Question: This a continued question from this post:
<URL> I have now tried to simplify this question as much as possible.
Here goes:
Using this code I am trying to add style to randomly loaded items depending in what order they are loaded.
'''
<script>
$(document).ready(function(){
var divs = $("div.item").get().sort(function(){
return Math.round(Math.random())-0.5;
}).slice(0,6)
$(divs).each(function( index ) {
if(index==1 || index==3)
$(this).css("margin-left", "0%");
else
$(this).css("margin-left", "2%"); //or whatever left value you need
});
$(divs).show();
});
</script>
'''
I need the '.item' bars to line up as in this picture

So far this only ocurs by chance every so many times you refresh the browser.
I think if you try it yourself you'll see what the problem
Here is the whole shebang for a quick copy/paste
'''
<html>
<head>
<script src="http://code.jquery.com/jquery-1.8.2.js"></script>
<style>
.container {width:750px; background-color:#CCC; height:200px; padding-top:70px; margin: 0 auto; margin-top:5%}
.item {display:none; text-align:center; width:32%; float:left}
</style>
<script>
$(document).ready(function(){
var divs = $("div.item").get().sort(function(){
return Math.round(Math.random())-0.5;
}).slice(0,6)
$(divs).each(function( index ) {
if(index==1 || index==3)
$(this).css("margin-left", "0%");
else
$(this).css("margin-left", "2%"); //or whatever left value you need
});
$(divs).show();
});
</script>
</head>
<body>
<div class="container">
<div class="item" style="background-color:#F00">1</div>
<div class="item" style="background-color:#9F0">2</div>
<div class="item" style="background-color:#FF0">3</div>
<div class="item" style="background-color:#939">4</div>
<div class="item" style="background-color:#3CF">5</div>
<div class="item" style="background-color:#CF3">6</div>
<div class="item" style="background-color:#6C9">7</div>
<div class="item" style="background-color:#999">8</div>
<div class="item" style="background-color:#90F">9</div>
<div class="item" style="background-color:#FF9">10</div>
<div class="item" style="background-color:#099">11</div>
<div class="item" style="background-color:#666">12</div>
</div>
</body>
</html>
'''
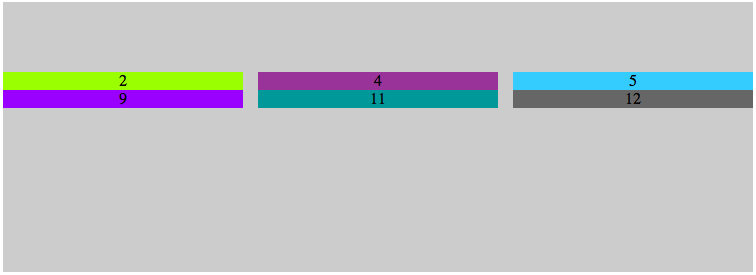
Answer: It is because the divs you are looping over won't always match the order of your divs in markup, which means you'll be applying the wrong margins. Try the code below:
'''
<html>
<head>
<script src="http://code.jquery.com/jquery-1.8.2.js"></script>
<style>
.container {width:750px; background-color:#CCC; height:200px; padding-top:70px; margin: 0 auto; margin-top:5%}
.item {display:none; text-align:center; width:32%; float:left}
</style>
<script>
$(document).ready(function(){
var $container = $('div.container'),
divs = $("div.item").get().sort(function(){
return Math.round(Math.random())-0.5;
}).slice(0,6),
<!-- Make a clone, leaving original pot untouched -->
$clonedDivs = $(divs).clone();
<!-- Clear container -->
$container.html('');
<!-- Append new divs to container -->
$clonedDivs.each(function( index ) {
$container.append(this);
if (index % 3 == 0) {
$(this).css("margin-left", "0%");
} else {
$(this).css("margin-left", "2%"); //or whatever left value you need
}
});
$clonedDivs.show();
});
</script>
</head>
<body>
<div class="pot">
<div class="item" style="background-color:#F00">1</div>
<div class="item" style="background-color:#9F0">2</div>
<div class="item" style="background-color:#FF0">3</div>
<div class="item" style="background-color:#939">4</div>
<div class="item" style="background-color:#3CF">5</div>
<div class="item" style="background-color:#CF3">6</div>
<div class="item" style="background-color:#6C9">7</div>
<div class="item" style="background-color:#999">8</div>
<div class="item" style="background-color:#90F">9</div>
<div class="item" style="background-color:#FF9">10</div>
<div class="item" style="background-color:#099">11</div>
<div class="item" style="background-color:#666">12</div>
</div>
<div class="container">
</div>
</body>
</html>
'''